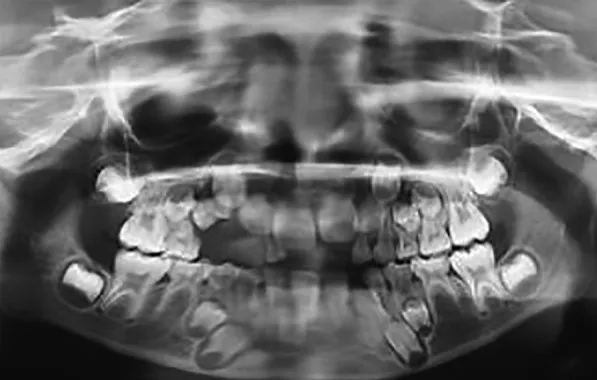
Orthopantomogram.
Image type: radiology (x_ray)